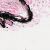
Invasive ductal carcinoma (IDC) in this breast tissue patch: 0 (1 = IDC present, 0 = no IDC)